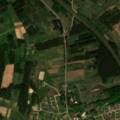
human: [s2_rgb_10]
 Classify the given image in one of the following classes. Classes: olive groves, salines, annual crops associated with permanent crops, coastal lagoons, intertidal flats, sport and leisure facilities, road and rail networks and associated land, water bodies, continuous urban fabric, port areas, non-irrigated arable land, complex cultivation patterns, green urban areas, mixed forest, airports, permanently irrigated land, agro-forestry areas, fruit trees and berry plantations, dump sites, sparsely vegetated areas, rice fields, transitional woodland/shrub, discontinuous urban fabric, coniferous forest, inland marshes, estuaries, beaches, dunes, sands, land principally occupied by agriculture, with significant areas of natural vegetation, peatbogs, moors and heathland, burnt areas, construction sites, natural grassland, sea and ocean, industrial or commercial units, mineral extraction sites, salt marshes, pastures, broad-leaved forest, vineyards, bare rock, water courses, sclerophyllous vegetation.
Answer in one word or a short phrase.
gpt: discontinuous urban fabric, pastures, complex cultivation patterns, land principally occupied by agriculture, with significant areas of natural vegetation, coniferous forest, mixed forest, transitional woodland/shrub